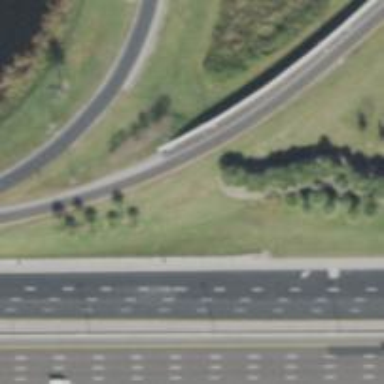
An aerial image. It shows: Double trumpet junction on motorway link.